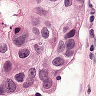
Metastatic tissue present: yes